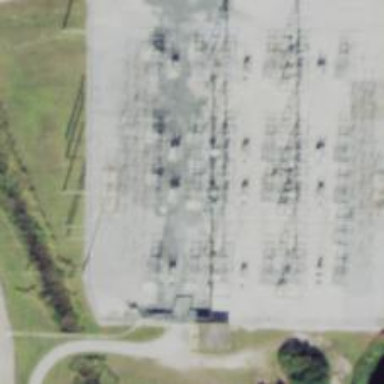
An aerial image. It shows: Switch used for power control.